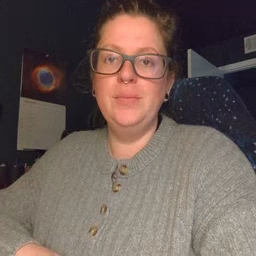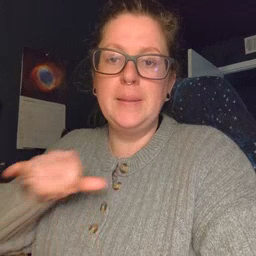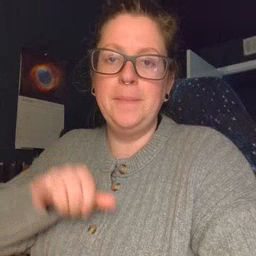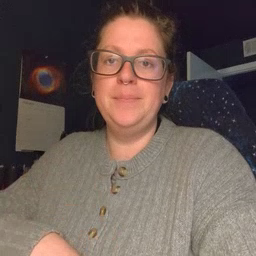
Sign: same